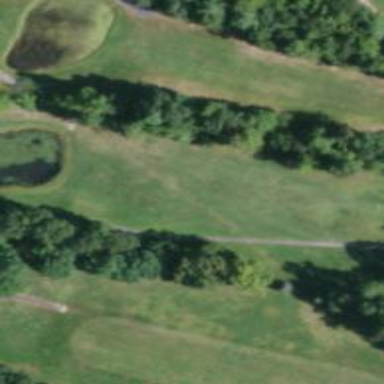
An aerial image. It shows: Service road used as golf cart path.